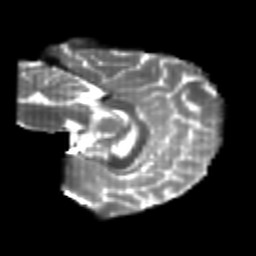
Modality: T2w
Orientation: sagittal
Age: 24
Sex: female
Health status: healthy
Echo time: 0.074 s